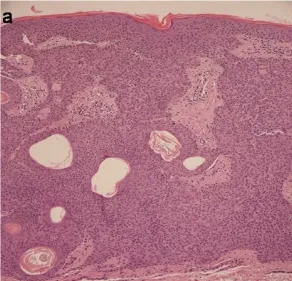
Histopathologic features.
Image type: pathology (h&e)